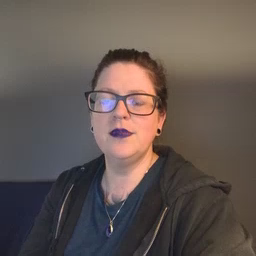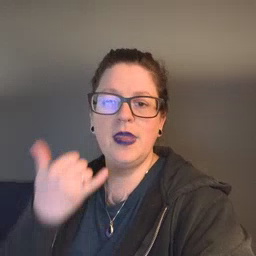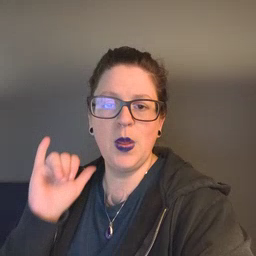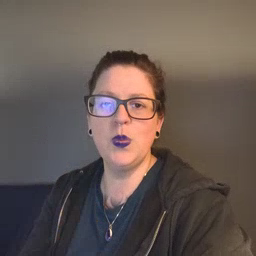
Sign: yellow